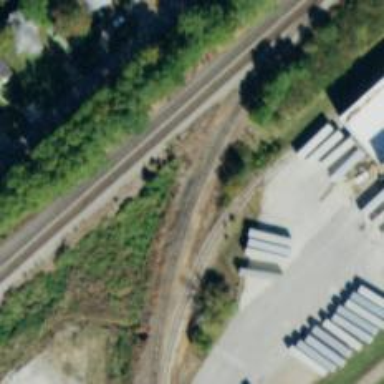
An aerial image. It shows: Disused railway spur service.